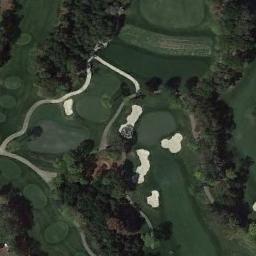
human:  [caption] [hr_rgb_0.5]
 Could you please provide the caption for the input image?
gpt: Lots of trees are next to the golf course .

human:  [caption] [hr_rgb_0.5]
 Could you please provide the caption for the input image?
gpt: The golf course has some putting greens, Fairways, Roads, Barrier trees and sandpits .

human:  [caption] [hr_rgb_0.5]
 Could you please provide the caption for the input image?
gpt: There are a few bunkers and a few paths on the large green lawn on the golf course and many trees .

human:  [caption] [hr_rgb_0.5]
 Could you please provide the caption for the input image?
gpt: There are six bunkers scattered along the road .

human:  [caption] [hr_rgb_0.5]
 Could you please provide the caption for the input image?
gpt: There are five bunkers and some trees on the golf course .